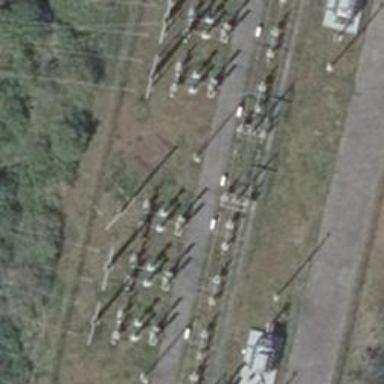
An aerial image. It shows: Busbar power line.